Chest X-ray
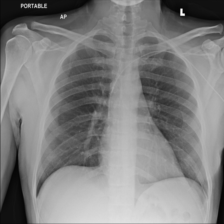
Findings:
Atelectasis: negative
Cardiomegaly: negative
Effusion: negative
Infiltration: negative
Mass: negative
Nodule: negative
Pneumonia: negative
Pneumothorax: negative
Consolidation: negative
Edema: negative
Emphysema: negative
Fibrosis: negative
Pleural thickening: negative
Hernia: negative